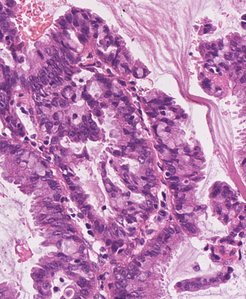
Tumor epithelial tissue: yes
Tumor-associated stroma tissue: yes
Normal tissue: no